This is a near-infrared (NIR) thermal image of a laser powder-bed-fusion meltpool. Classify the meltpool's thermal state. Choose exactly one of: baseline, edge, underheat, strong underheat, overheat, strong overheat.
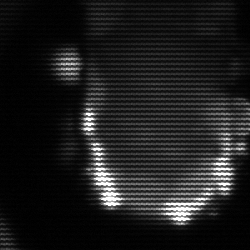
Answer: baseline